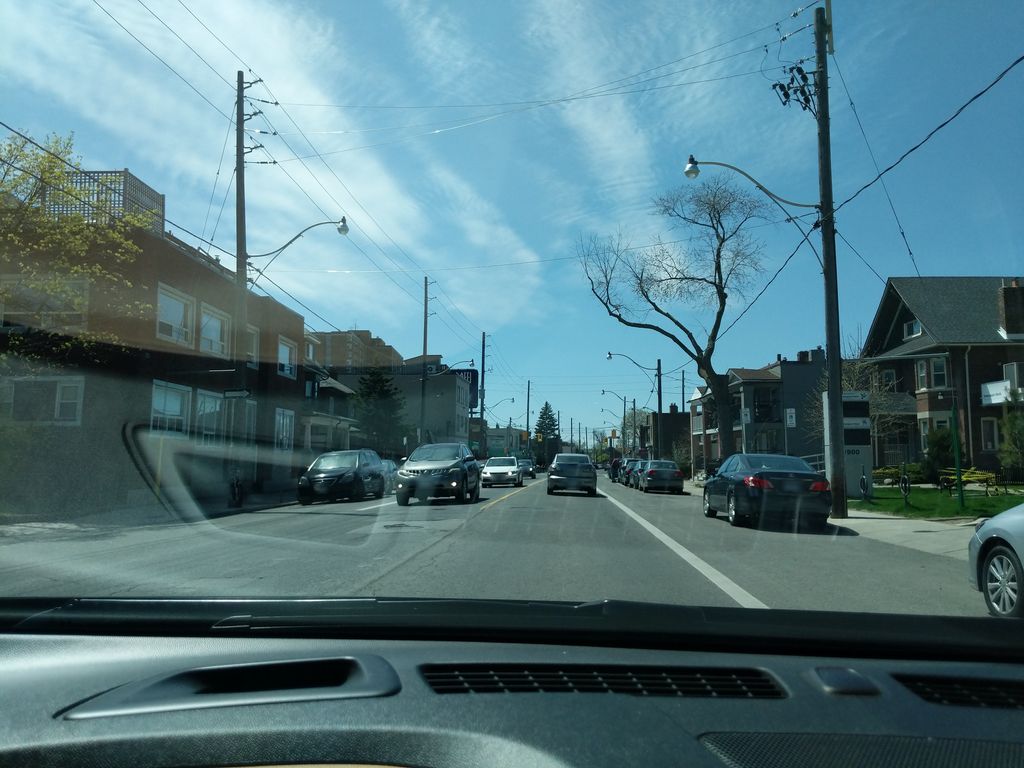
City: toronto